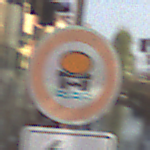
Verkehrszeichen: VerbotFahrzeugeWassergefaehrdenderLadung
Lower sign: RichtungsangabeDurchPfeile2
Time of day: MorningAfternoon
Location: Outdoor (Urban)
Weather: Clear
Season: NotSpecified
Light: Natural